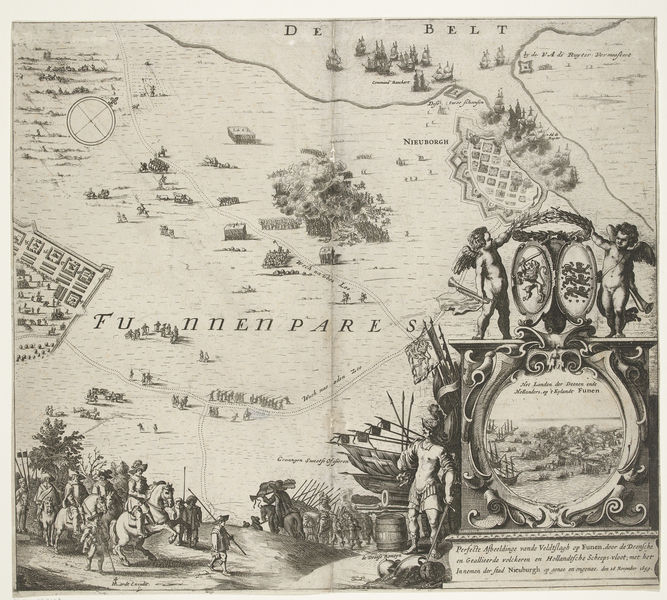
Titel: Nederlaag der Zweden op Funen, 26 november 1659
Künstler: Salomon Savery
Standort: Amsterdam
Institution: Rijksmuseum
Schlagwörter: zeichnung, ornament, sockel, reiter, engel, schiffe, fläche, military, soldiers, ornamente, druck, schwarzweiss, beschriftung, kranz, wappen, angels, horses, ocean, sea, ship, village, menschengruppe, landkarte, flotte, putten, sketch, boats, town, siegeskranz, cherubs, city, plan, map, war, peace, kompass, port, latin, compass, atlas, captain, explorers, troop, exploration, de belt, fu nnen pares, pares, conqueres, conquerers, belt